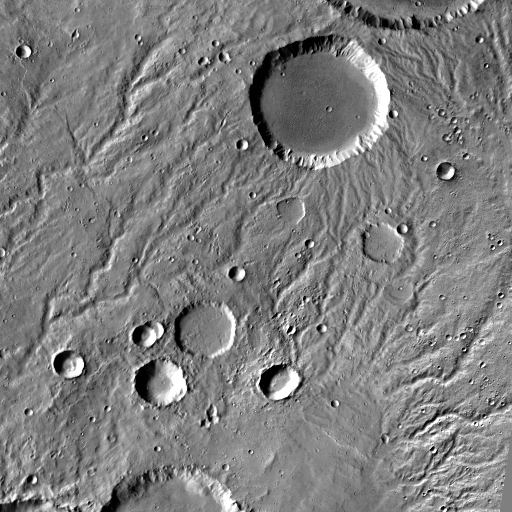
Crater classes present: Background, Other, Buried, Secondary